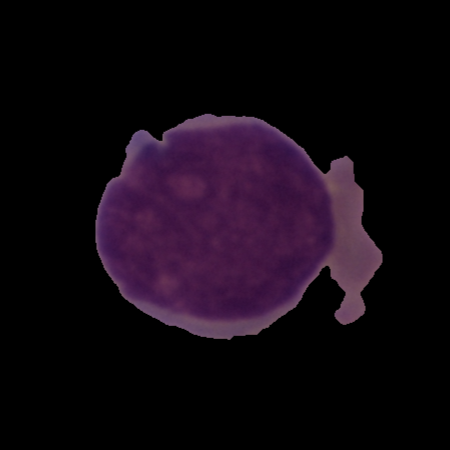
Label: cancer